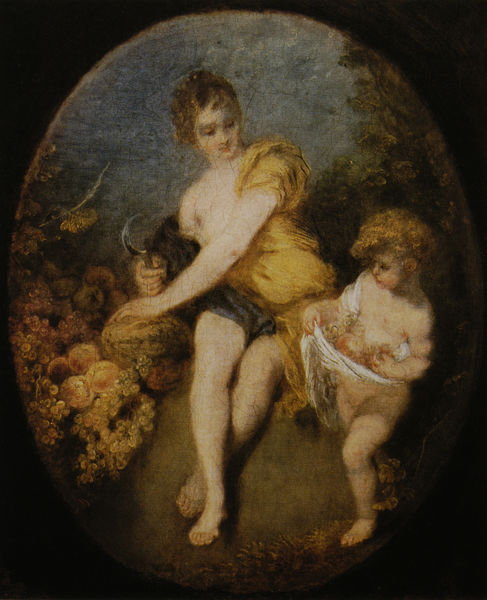
Titel: L'automne, Der Herbst
Künstler: Antoine Watteau
Standort: Paris
Institution: Musée du Louvre
Schlagwörter: akt, baum, blau, blätter, dunkel, felsen, fuß, gemälde, hand, haut, himmel, kopf, körper, laub, nackt, schatten, umhang, weiß, wolken, bäume, frauen, gelb, grün, menschen, mädchen, ocker, sitzen, braun, brust, frau, frisur, grau, haar, hell, köpfe, licht, mund, nase, ohr, orange, pastell, schwarz, ölbild, blick, gras, obst, rot, tuch, beige, malerei, blond, gesichter, hemd, jung, arm, arme, augen, barock, falten, gesicht, halten, mensch, messer, rahmen, stein, tragen, hände, portrait, ast, erde, gräser, hügel, busch, büsche, gebüsch, gehen, sträucher, auge, gewand, gold, haare, stoff, tücher, frau kind, gewänder, kind, mutter, pflanzen, höhle, lippen, locken, rosa, schön, wald, kinder, oval, rund, tondo, engel, frucht, früchte, garten, krug, kürbis, putte, putto, trauben, beine, apfel, schürze, äpfel, bein, füße, wangen, zwei, ernte, sammeln, fels, klein, herbst, idylle, rast, essen, wein, dunkelblau, bauch, halbnackt, nackte, junge, knie, zehen, geschwister, melone, barfuss, paradies, knabe, lendentuch, medaillon, zeh, kniee, sichel, beutel, allegorie, personifikation, göttin, weintrauben, eros, pfirsich, reif, venus, zentrum, pfirsiche, traube, amor, jahreszeit, miniatur, lockenkopf, psyche, sense, lese, weinlese, erntedank, fau, schopf, regenbogen, pfirsisch, pfirsische, kontakt, büsch, vignette, fülle, windel, demeter, ceris, ceres, antoine watteau, bkick, gelbblau, ernteweintrauben, amorsichel